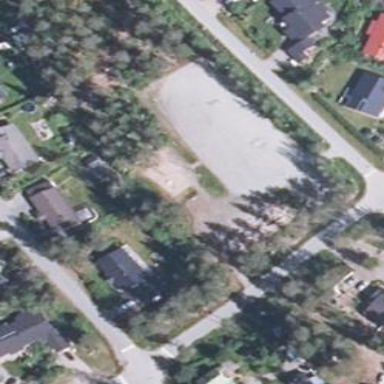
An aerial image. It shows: Playground area for leisure activities on the land.